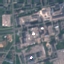
Label: Industrial